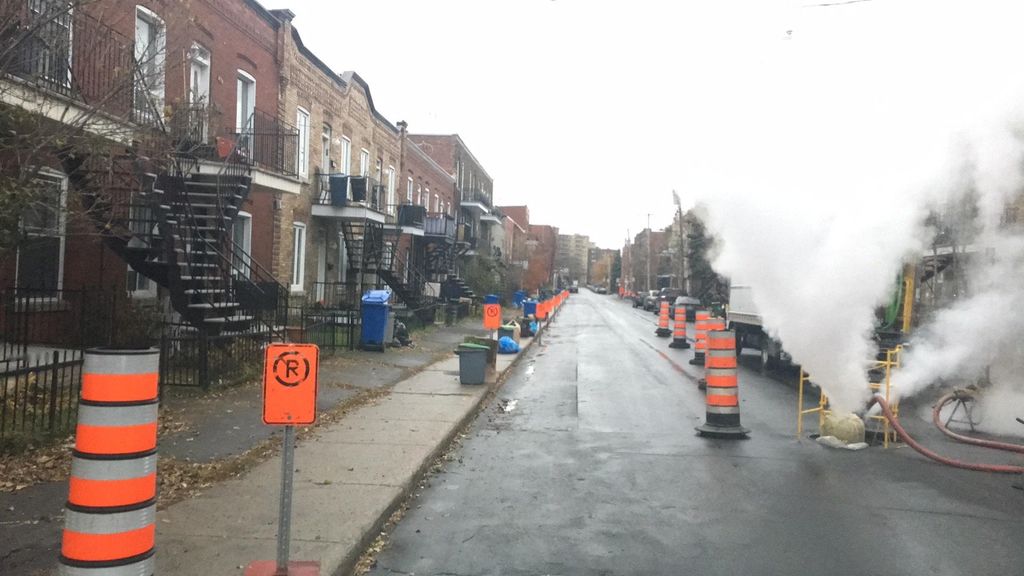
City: montreal